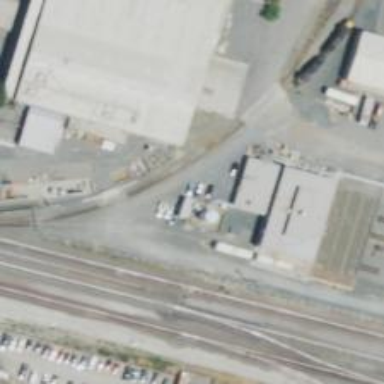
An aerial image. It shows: Railway spur service.